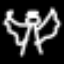
Label: angel